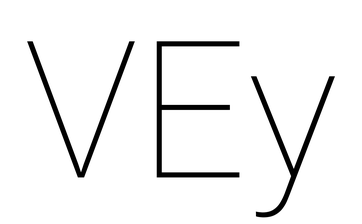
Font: Roboto_Thin